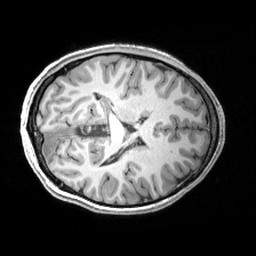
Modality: T1w
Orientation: axial
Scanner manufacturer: siemens
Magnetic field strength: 3 T
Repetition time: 2.53 s
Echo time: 0.00299 s